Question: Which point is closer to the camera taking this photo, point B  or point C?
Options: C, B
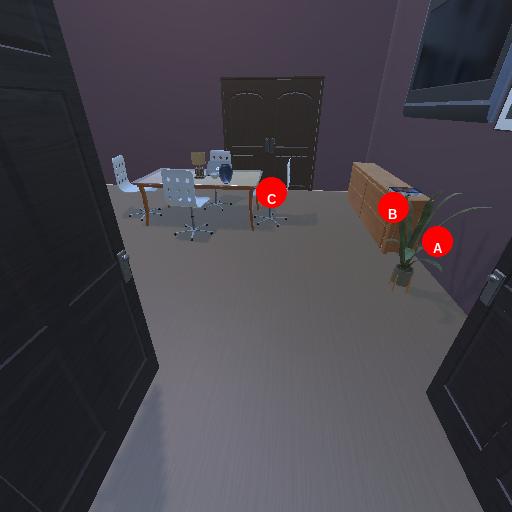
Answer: C